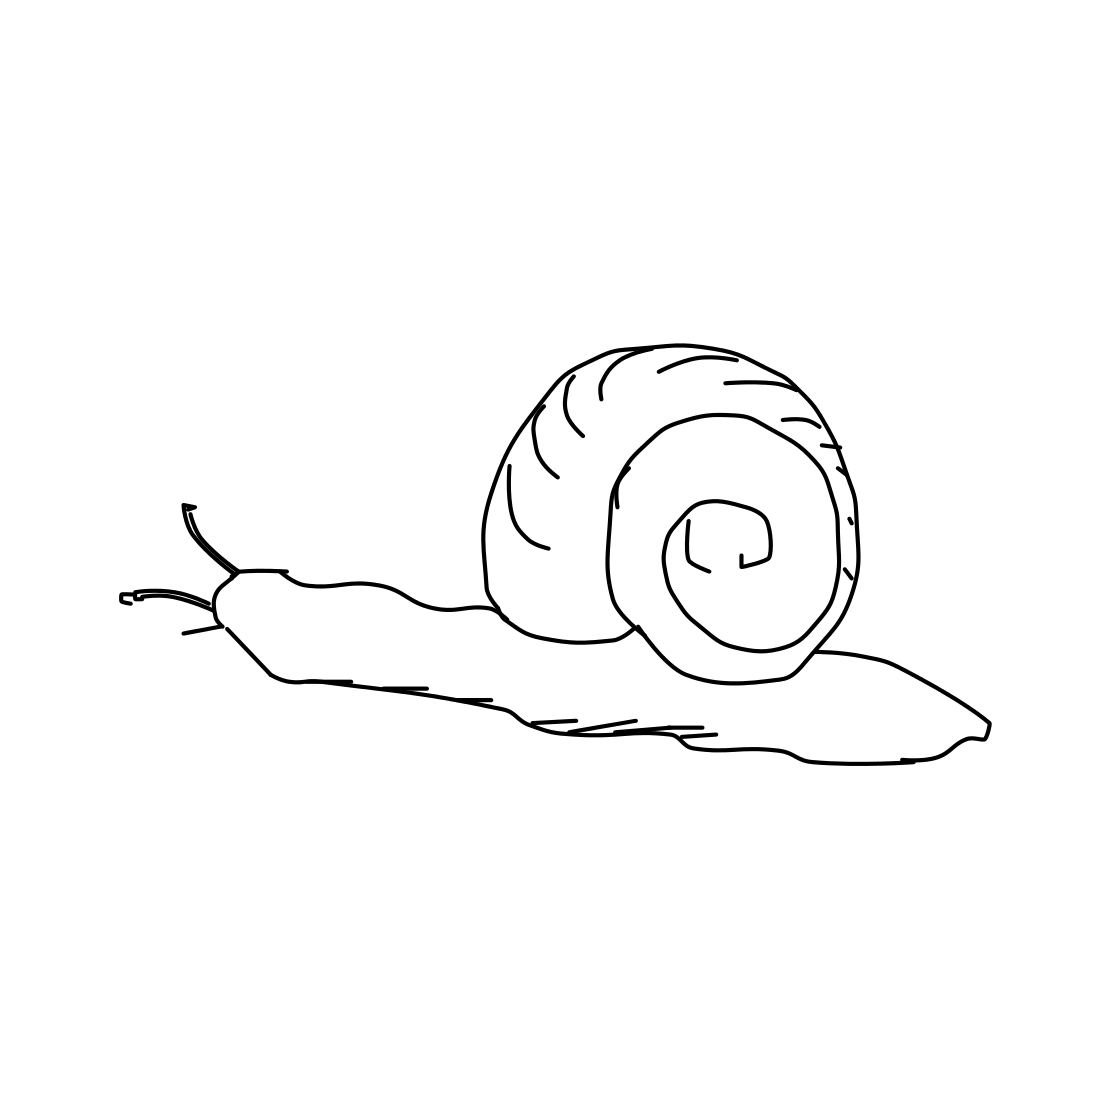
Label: snail